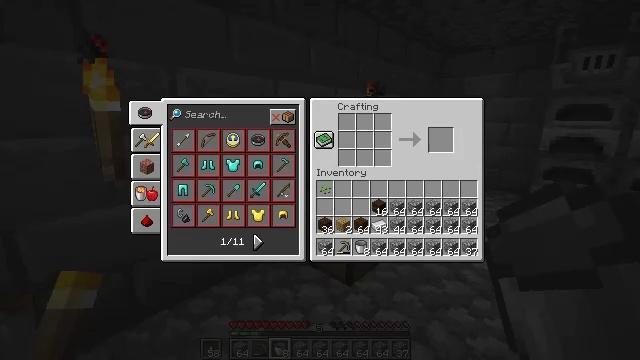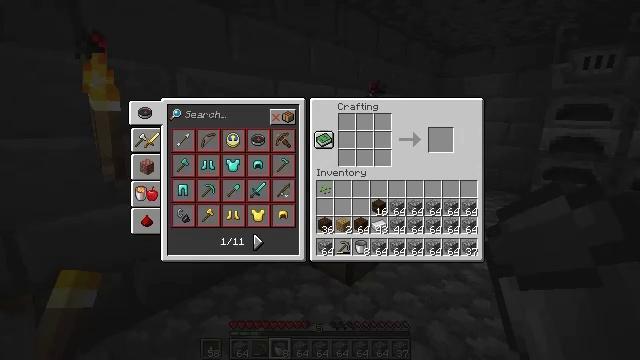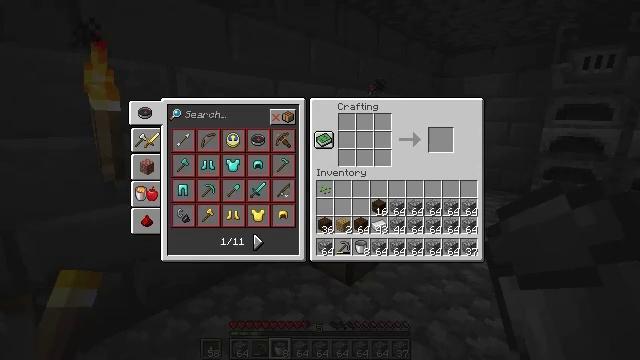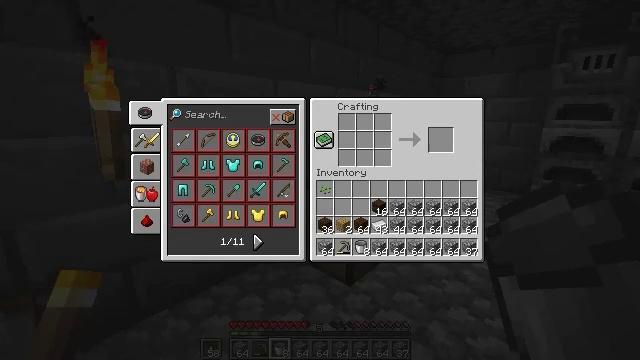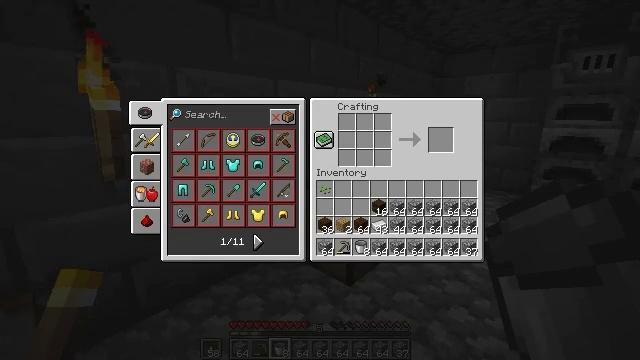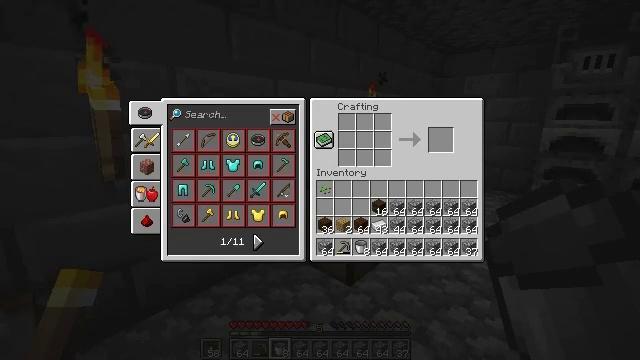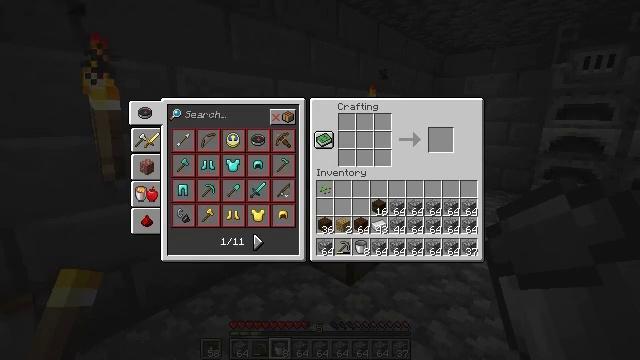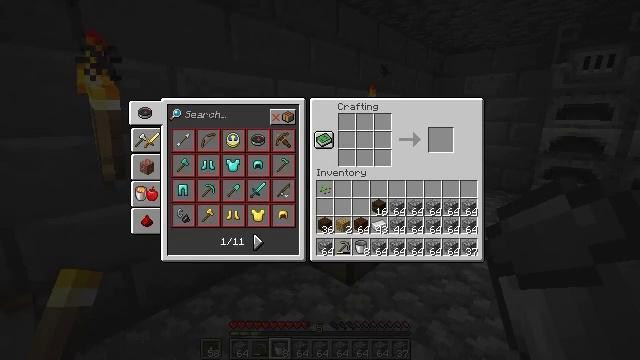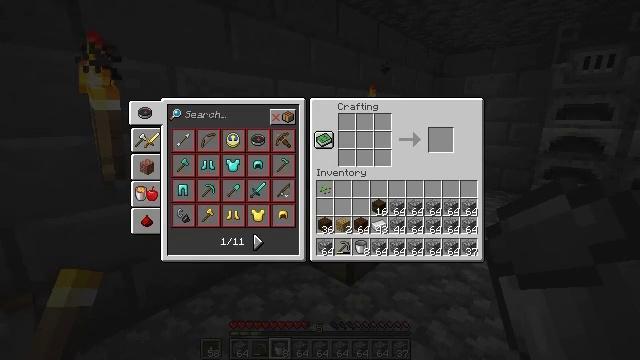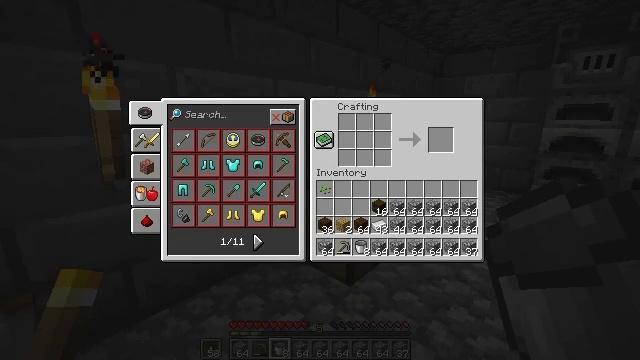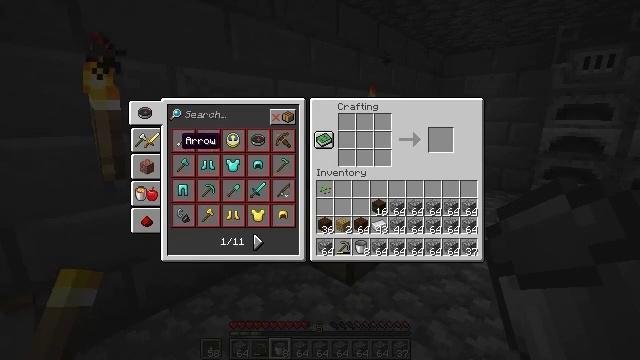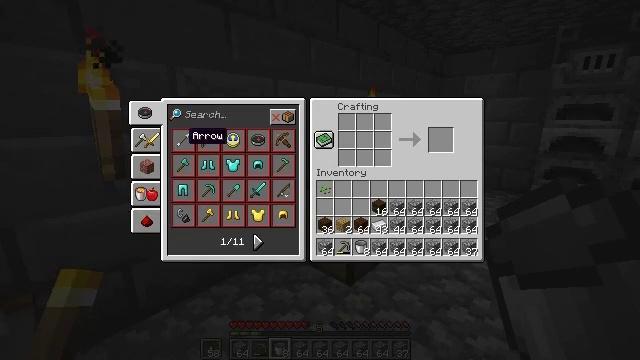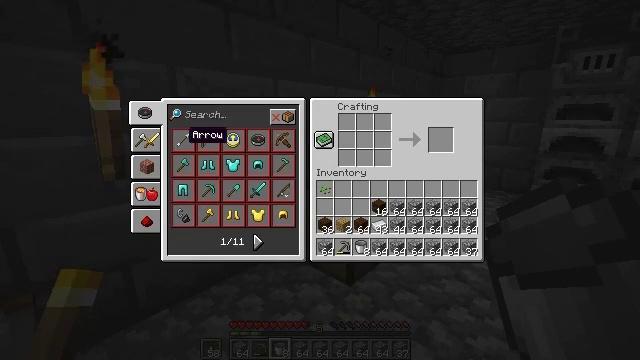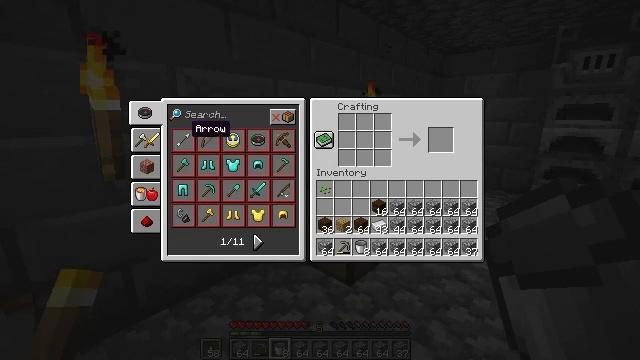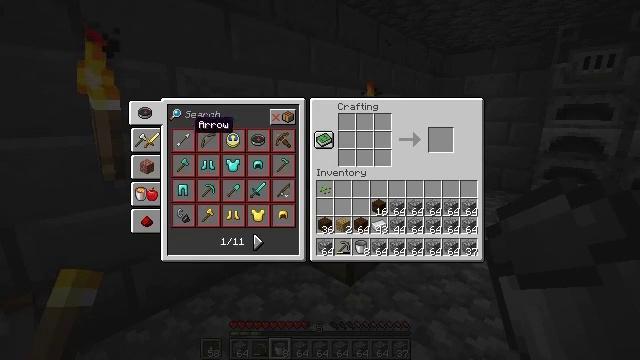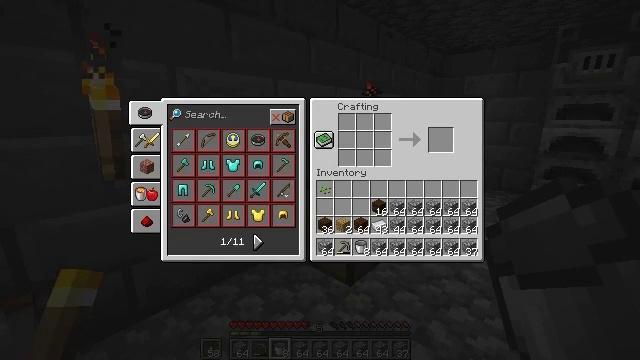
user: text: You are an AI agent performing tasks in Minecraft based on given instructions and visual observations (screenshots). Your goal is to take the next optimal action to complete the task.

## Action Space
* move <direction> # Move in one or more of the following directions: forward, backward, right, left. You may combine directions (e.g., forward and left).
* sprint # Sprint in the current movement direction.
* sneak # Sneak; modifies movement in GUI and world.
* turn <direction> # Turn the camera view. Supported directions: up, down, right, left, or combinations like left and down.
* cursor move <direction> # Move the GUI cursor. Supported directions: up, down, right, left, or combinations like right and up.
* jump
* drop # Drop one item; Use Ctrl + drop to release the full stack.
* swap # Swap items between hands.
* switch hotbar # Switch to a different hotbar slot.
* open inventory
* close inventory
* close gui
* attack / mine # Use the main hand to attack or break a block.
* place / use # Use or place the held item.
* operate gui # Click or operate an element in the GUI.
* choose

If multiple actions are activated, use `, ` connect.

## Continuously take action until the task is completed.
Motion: motion action
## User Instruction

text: Make a dark oak trapdoor on the crafting table.
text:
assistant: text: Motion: no_op
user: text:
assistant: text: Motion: no_op
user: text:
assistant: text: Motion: no_op
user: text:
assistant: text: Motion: no_op
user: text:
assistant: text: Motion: no_op
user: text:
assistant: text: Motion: no_op
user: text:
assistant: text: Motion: no_op
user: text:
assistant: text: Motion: no_op
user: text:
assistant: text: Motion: cursor move right and up
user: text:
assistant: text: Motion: cursor move right and up
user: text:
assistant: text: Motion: cursor move right
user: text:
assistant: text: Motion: no_op
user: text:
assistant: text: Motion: no_op
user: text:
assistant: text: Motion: no_op
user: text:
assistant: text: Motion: no_op
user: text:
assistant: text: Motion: no_op
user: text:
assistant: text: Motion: no_op
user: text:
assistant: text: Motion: no_op
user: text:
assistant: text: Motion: operate gui
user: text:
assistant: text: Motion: operate gui
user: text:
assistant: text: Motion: operate gui
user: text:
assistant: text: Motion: no_op
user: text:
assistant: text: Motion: no_op
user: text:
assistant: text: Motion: no_op
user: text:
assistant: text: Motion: no_op
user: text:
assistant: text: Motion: no_op
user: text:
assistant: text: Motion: no_op
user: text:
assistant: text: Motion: no_op
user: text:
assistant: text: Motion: move left
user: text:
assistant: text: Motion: move left